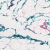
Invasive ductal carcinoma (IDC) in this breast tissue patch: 0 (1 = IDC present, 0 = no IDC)